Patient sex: M
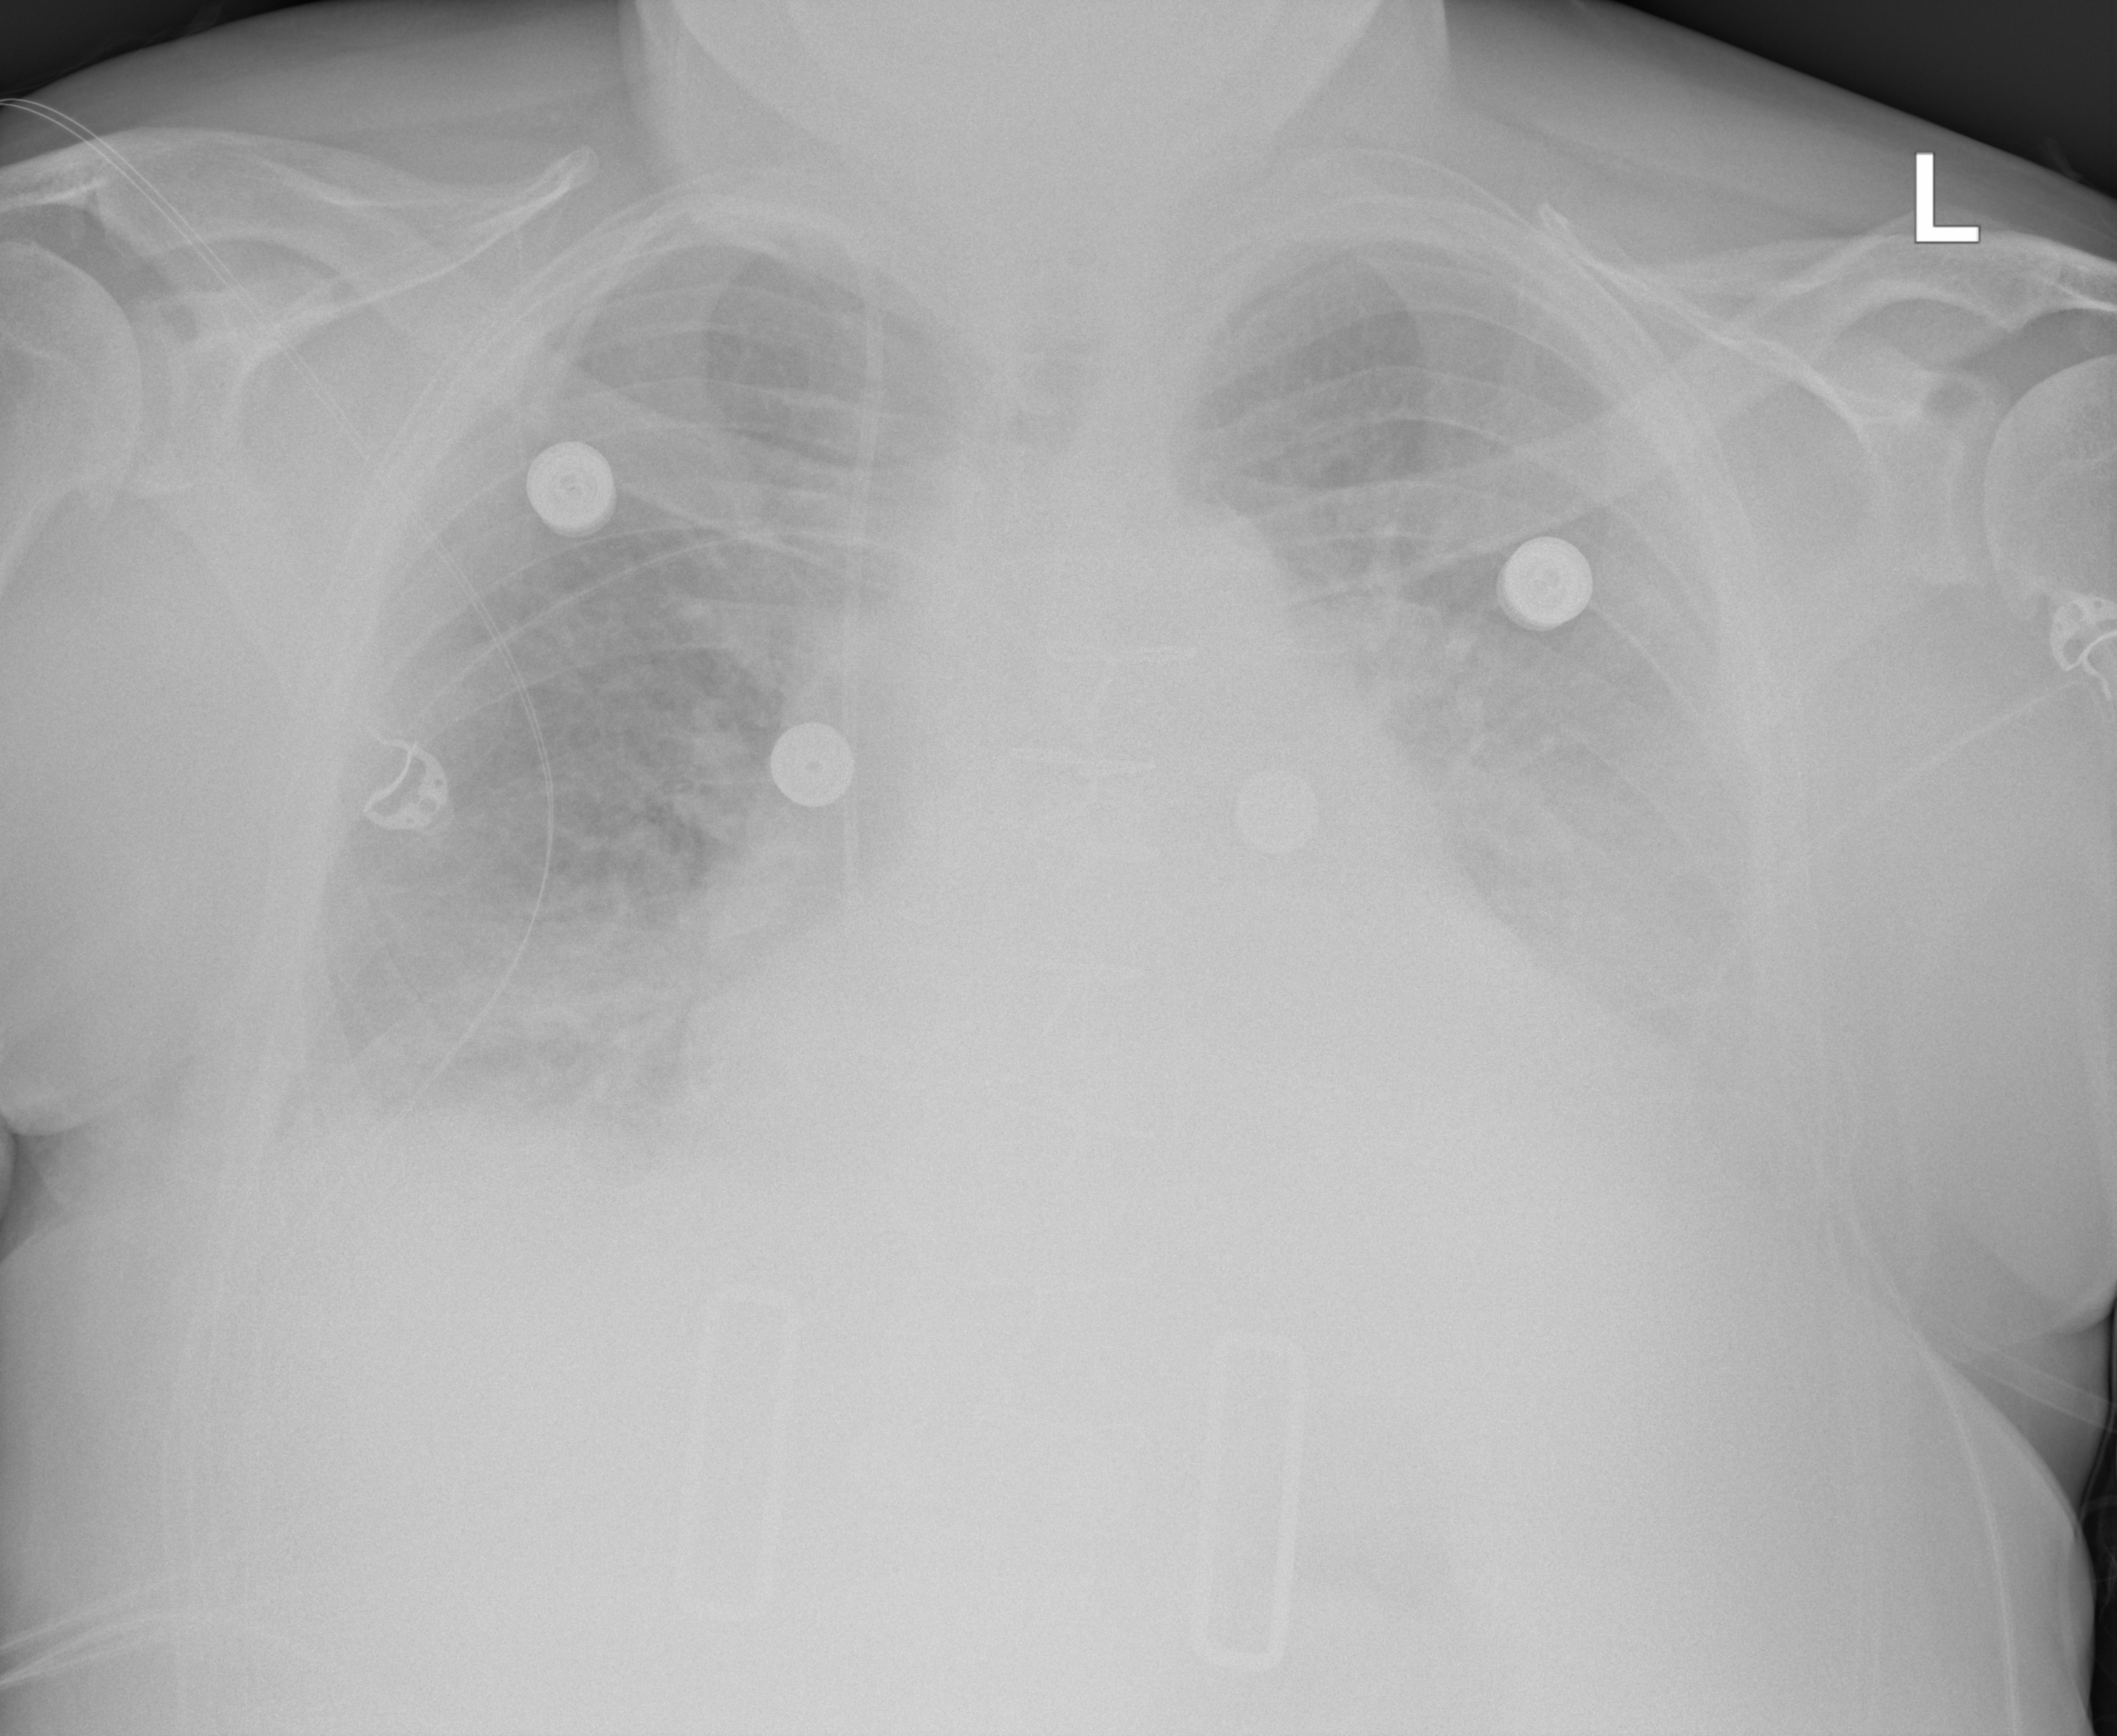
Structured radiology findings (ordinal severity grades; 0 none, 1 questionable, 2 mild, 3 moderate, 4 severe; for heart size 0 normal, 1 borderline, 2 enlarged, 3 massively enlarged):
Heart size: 2
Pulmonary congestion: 2
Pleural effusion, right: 2
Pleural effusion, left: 2
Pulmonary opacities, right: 2
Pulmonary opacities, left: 2
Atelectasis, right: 2
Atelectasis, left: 2